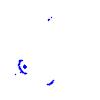
Particle: pion